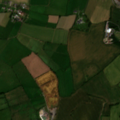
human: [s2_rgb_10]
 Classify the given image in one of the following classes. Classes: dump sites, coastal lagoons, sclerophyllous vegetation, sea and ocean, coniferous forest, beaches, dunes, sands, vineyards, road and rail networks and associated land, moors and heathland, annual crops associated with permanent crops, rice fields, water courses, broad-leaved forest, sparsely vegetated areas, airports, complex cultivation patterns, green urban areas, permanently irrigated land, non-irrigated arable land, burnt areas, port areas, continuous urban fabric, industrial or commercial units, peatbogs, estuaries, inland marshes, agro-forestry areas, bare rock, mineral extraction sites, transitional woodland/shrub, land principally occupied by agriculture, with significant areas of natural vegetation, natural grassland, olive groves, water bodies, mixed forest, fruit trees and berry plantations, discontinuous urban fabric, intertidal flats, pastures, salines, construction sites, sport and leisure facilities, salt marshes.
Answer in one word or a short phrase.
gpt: discontinuous urban fabric, non-irrigated arable land, pastures